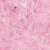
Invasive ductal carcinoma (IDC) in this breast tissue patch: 0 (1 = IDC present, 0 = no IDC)